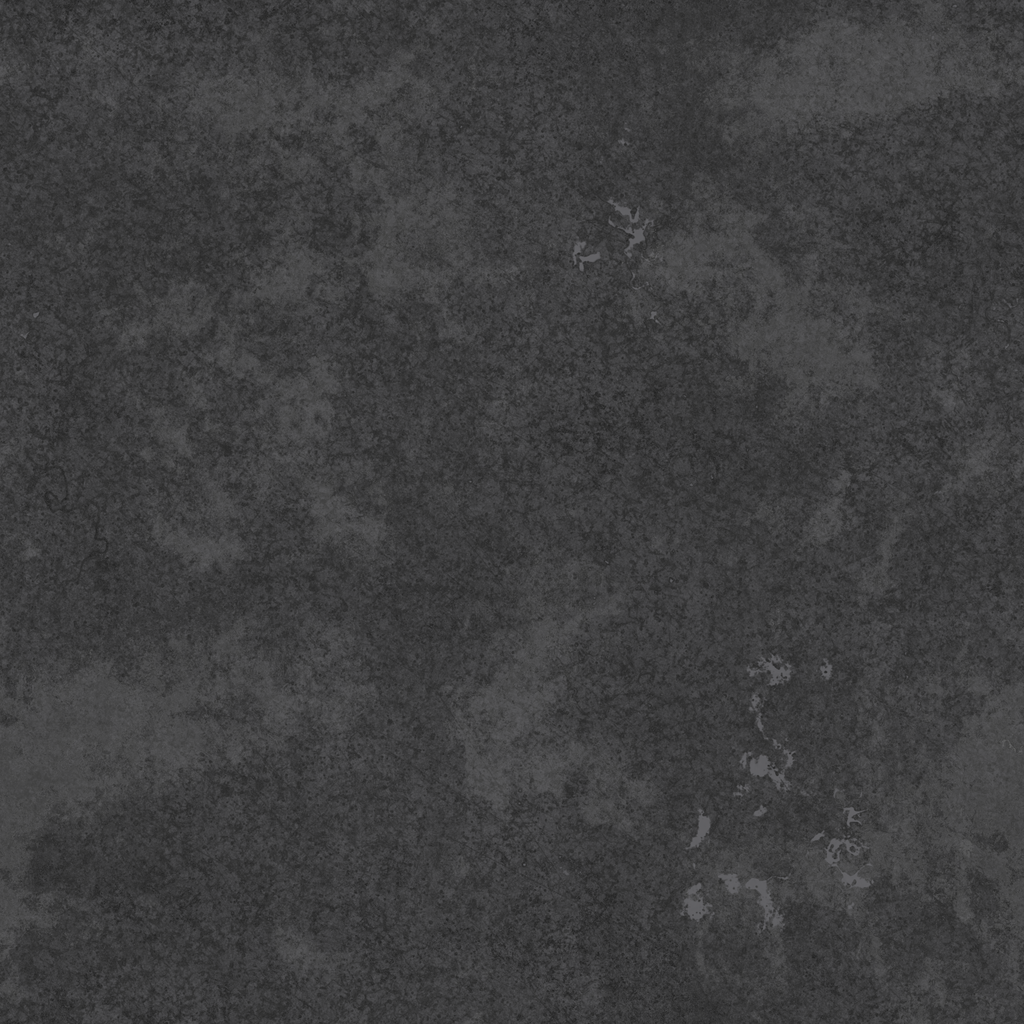
Texture map type: Color